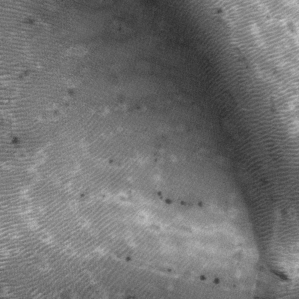
Label: frost